Question: I try to persist an '@ElementCollection' within an entity with hibernate 4.3.1.Final. The entity looks like this:
'''
import javax.persistence.*;
import java.util.Map;
@Entity
public class MyEntity {
@Id
@GeneratedValue(strategy = GenerationType.AUTO)
private Integer id;
@ElementCollection
private Map<CompositeKey, CompositeValue> map;
@Embeddable
public static class CompositeKey {
@Basic
private Integer key1;
@Basic
private Integer key2;
}
@Embeddable
public static class CompositeValue {
@Basic
private Integer val1;
@Basic
private Integer val2;
}
}
'''
Hibernate generates the schema correctly:
'''
create table MyEntity (id integer not null, primary key (id)) ENGINE=InnoDB;
create table MyEntity_map (MyEntity_id integer not null, val1 integer, val2 integer, key1 integer, key2 integer, primary key (MyEntity_id, key1, key2)) ENGINE=InnoDB;
create table ReferencedEntity (id integer not null, primary key (id)) ENGINE=InnoDB;
alter table MyEntity_map add constraint FK_mhu8q8dtieguddm0w4gxfwhnc foreign key (MyEntity_id) references MyEntity (id);
'''

But when I change 'CompositeKey' to reference another 'Entity', I get a 'QueryException' when hibernate generates the metamodel on startup.
The changed code:
'''
@Embeddable
public static class CompositeKey {
@ManyToOne
private ReferencedEntity key1;
@Basic
private Integer key2;
}
'''
The referenced 'Entity':
'''
import javax.persistence.*;
@Entity
public class ReferencedEntity {
@Id
@GeneratedValue(strategy = GenerationType.AUTO)
private Integer id;
}
'''
The Exception:
'''
Caused by: org.hibernate.QueryException: could not resolve property: key1 of: component[val1,val2]
at org.hibernate.persister.entity.AbstractPropertyMapping.propertyException(AbstractPropertyMapping.java:83) ~[AbstractPropertyMapping.class:4.3.1.Final]
at org.hibernate.persister.entity.AbstractPropertyMapping.toColumns(AbstractPropertyMapping.java:98) ~[AbstractPropertyMapping.class:4.3.1.Final]
at org.hibernate.persister.collection.AbstractCollectionPersister.toColumns(AbstractCollectionPersister.java:1625) ~[AbstractCollectionPersister.class:4.3.1.Final]
at org.hibernate.loader.plan.build.internal.spaces.CompositePropertyMapping.toColumns(CompositePropertyMapping.java:124) ~[CompositePropertyMapping.class:4.3.1.Final]
at org.hibernate.loader.plan.build.internal.spaces.CompositeQuerySpaceImpl.toAliasedColumns(CompositeQuerySpaceImpl.java:52) ~[CompositeQuerySpaceImpl.class:4.3.1.Final]
at org.hibernate.loader.plan.build.internal.spaces.JoinImpl.resolveAliasedLeftHandSideJoinConditionColumns(JoinImpl.java:79) ~[JoinImpl.class:4.3.1.Final]
at org.hibernate.loader.plan.exec.internal.LoadQueryJoinAndFetchProcessor.addJoins(LoadQueryJoinAndFetchProcessor.java:261) ~[LoadQueryJoinAndFetchProcessor.class:4.3.1.Final]
at org.hibernate.loader.plan.exec.internal.LoadQueryJoinAndFetchProcessor.renderEntityJoin(LoadQueryJoinAndFetchProcessor.java:193) ~[LoadQueryJoinAndFetchProcessor.class:4.3.1.Final]
at org.hibernate.loader.plan.exec.internal.LoadQueryJoinAndFetchProcessor.renderJoin(LoadQueryJoinAndFetchProcessor.java:158) ~[LoadQueryJoinAndFetchProcessor.class:4.3.1.Final]
at org.hibernate.loader.plan.exec.internal.LoadQueryJoinAndFetchProcessor.processQuerySpaceJoin(LoadQueryJoinAndFetchProcessor.java:137) ~[LoadQueryJoinAndFetchProcessor.class:4.3.1.Final]
at org.hibernate.loader.plan.exec.internal.LoadQueryJoinAndFetchProcessor.processQuerySpaceJoins(LoadQueryJoinAndFetchProcessor.java:132) ~[LoadQueryJoinAndFetchProcessor.class:4.3.1.Final]
at org.hibernate.loader.plan.exec.internal.LoadQueryJoinAndFetchProcessor.processQuerySpaceJoin(LoadQueryJoinAndFetchProcessor.java:138) ~[LoadQueryJoinAndFetchProcessor.class:4.3.1.Final]
at org.hibernate.loader.plan.exec.internal.LoadQueryJoinAndFetchProcessor.processQuerySpaceJoins(LoadQueryJoinAndFetchProcessor.java:132) ~[LoadQueryJoinAndFetchProcessor.class:4.3.1.Final]
at org.hibernate.loader.plan.exec.internal.LoadQueryJoinAndFetchProcessor.processQuerySpaceJoins(LoadQueryJoinAndFetchProcessor.java:113) ~[LoadQueryJoinAndFetchProcessor.class:4.3.1.Final]
at org.hibernate.loader.plan.exec.internal.AbstractLoadQueryDetails.generate(AbstractLoadQueryDetails.java:171) ~[AbstractLoadQueryDetails.class:4.3.1.Final]
at org.hibernate.loader.plan.exec.internal.BasicCollectionLoadQueryDetails.<init>(BasicCollectionLoadQueryDetails.java:60) ~[BasicCollectionLoadQueryDetails.class:4.3.1.Final]
at org.hibernate.loader.plan.exec.internal.BatchingLoadQueryDetailsFactory.makeCollectionLoadQueryDetails(BatchingLoadQueryDetailsFactory.java:101) ~[BatchingLoadQueryDetailsFactory.class:4.3.1.Final]
at org.hibernate.loader.collection.plan.AbstractLoadPlanBasedCollectionInitializer.<init>(AbstractLoadPlanBasedCollectionInitializer.java:77) ~[AbstractLoadPlanBasedCollectionInitializer.class:4.3.1.Final]
at org.hibernate.loader.collection.plan.CollectionLoader.<init>(CollectionLoader.java:112) ~[CollectionLoader.class:4.3.1.Final]
at org.hibernate.loader.collection.plan.CollectionLoader$Builder.byKey(CollectionLoader.java:105) ~[CollectionLoader$Builder.class:4.3.1.Final]
at org.hibernate.loader.collection.plan.AbstractBatchingCollectionInitializerBuilder.buildNonBatchingLoader(AbstractBatchingCollectionInitializerBuilder.java:45) ~[AbstractBatchingCollectionInitializerBuilder.class:4.3.1.Final]
at org.hibernate.loader.collection.BatchingCollectionInitializerBuilder.createBatchingCollectionInitializer(BatchingCollectionInitializerBuilder.java:71) ~[BatchingCollectionInitializerBuilder.class:4.3.1.Final]
at org.hibernate.persister.collection.BasicCollectionPersister.createCollectionInitializer(BasicCollectionPersister.java:343) ~[BasicCollectionPersister.class:4.3.1.Final]
at org.hibernate.persister.collection.AbstractCollectionPersister.postInstantiate(AbstractCollectionPersister.java:676) ~[AbstractCollectionPersister.class:4.3.1.Final]
at org.hibernate.internal.SessionFactoryImpl.<init>(SessionFactoryImpl.java:484) ~[SessionFactoryImpl.class:4.3.1.Final]
at org.hibernate.cfg.Configuration.buildSessionFactory(Configuration.java:1857) ~[Configuration.class:4.3.1.Final]
at org.hibernate.jpa.boot.internal.EntityManagerFactoryBuilderImpl$4.perform(EntityManagerFactoryBuilderImpl.java:850) ~[EntityManagerFactoryBuilderImpl$4.class:4.3.1.Final]
at org.hibernate.jpa.boot.internal.EntityManagerFactoryBuilderImpl$4.perform(EntityManagerFactoryBuilderImpl.java:843) ~[EntityManagerFactoryBuilderImpl$4.class:4.3.1.Final]
at org.hibernate.boot.registry.classloading.internal.ClassLoaderServiceImpl.withTccl(ClassLoaderServiceImpl.java:399) ~[ClassLoaderServiceImpl.class:4.3.1.Final]
at org.hibernate.jpa.boot.internal.EntityManagerFactoryBuilderImpl.build(EntityManagerFactoryBuilderImpl.java:842) ~[EntityManagerFactoryBuilderImpl.class:4.3.1.Final]
at org.hibernate.jpa.HibernatePersistenceProvider.createContainerEntityManagerFactory(HibernatePersistenceProvider.java:150) ~[HibernatePersistenceProvider.class:4.3.1.Final]
at org.springframework.orm.jpa.LocalContainerEntityManagerFactoryBean.createNativeEntityManagerFactory(LocalContainerEntityManagerFactoryBean.java:336) ~[LocalContainerEntityManagerFactoryBean.class:4.0.1.RELEASE]
at org.springframework.orm.jpa.AbstractEntityManagerFactoryBean.afterPropertiesSet(AbstractEntityManagerFactoryBean.java:318) ~[AbstractEntityManagerFactoryBean.class:4.0.1.RELEASE]
...
'''
What is wrong with my mapping? How can I prevent this exception?
It is interesting, that the 'BasicCollectionPersister' seems to get initialized correctly. Debugging shows, that e.g. the 'sqlUpdateRowString' is 'update MyEntity_map set val1=?, val2=? where MyEntity_id=? and key1_id=? and key2=?'.
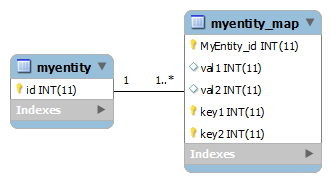
Answer: From the JPA 2.0 specification:
> Relationship mappings defined within an embedded id class are not supported.
See also <URL>.
Hibernate 4.3.1.Final implements JPA 2.1, so my first guess was wrong. Mea culpa.
The problem with the mapping is the use of '@ElementCollection' with an embeddable 'CompositeKey' referencing to the entity 'ReferencedEntity'. The exception in 'AbstractPropertyMapping' is thrown when Hibernate looks for a reference from 'CompositeValue' (sic!) to 'ReferencedEntity'. However as no such relation exists, the exception is thrown. For me it is unclear if this is a Hibernate bug or according the JPA 2.1 specs.
I see following solutions.
Change 'CompositeKey' to an 'Entity' adding an 'id' field. In this case the '@OneToMany' annotation could be used:
'''
@Entity
public class CompositeKey {
@Id
@GeneratedValue(strategy = GenerationType.AUTO)
private Integer id;
@ManyToOne(targetEntity = ReferencedEntity.class)
private ReferencedEntity key1;
@Basic
private Integer key2;
}
'''
Add an additional entity 'CompositeSampler' containing 'CompositeKey' as the ID and 'CompositeValue' as an additional attribute. 'MyEntity' will contain a list of 'CompositeSampler'.
Add a reference from 'CompositeValue' to 'ReferencedEntity'.
By the way, according the JPA 2.1 specs: "If an embeddable class is used as a map key, the embeddable class must implement the hashCode and equals methods consistently with the database columns to which the embeddable is mapped".